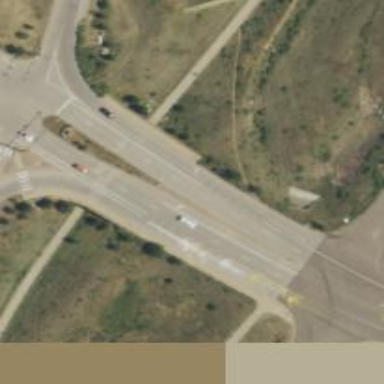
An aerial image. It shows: Secondary road with separate asphalt sidewalks.